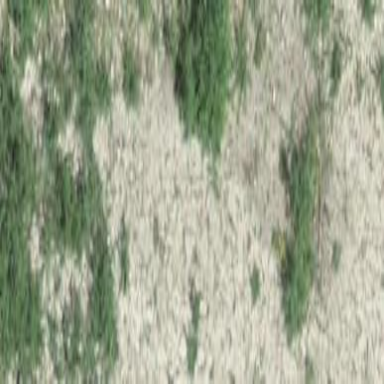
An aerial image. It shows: Terrain covered in shingle.